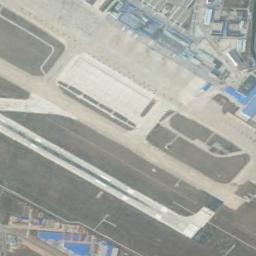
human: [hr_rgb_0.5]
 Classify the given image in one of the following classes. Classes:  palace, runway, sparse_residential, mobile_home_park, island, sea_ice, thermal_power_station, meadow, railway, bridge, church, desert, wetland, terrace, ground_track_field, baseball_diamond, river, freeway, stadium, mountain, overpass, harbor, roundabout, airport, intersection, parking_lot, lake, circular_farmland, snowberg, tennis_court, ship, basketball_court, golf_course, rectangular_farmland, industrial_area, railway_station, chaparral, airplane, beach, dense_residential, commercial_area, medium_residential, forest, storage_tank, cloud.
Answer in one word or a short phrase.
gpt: runway